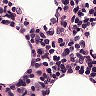
Metastatic tissue present: no